Interaction volume radius: 5 \u00c5
Interaction volume height: 10 \u00c5
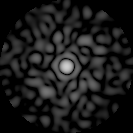
Disorder parameter: 0.8737